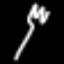
Label: fork